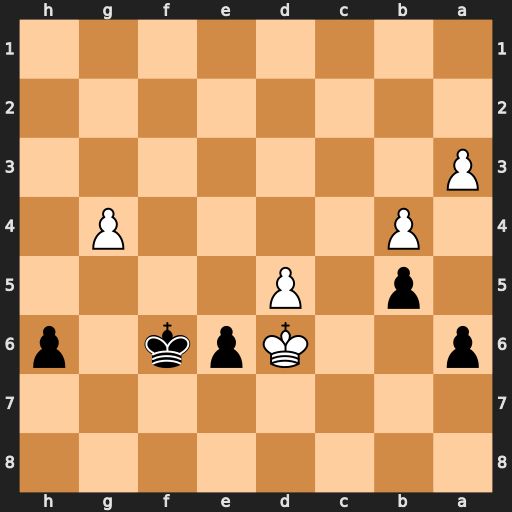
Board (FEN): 8/8/p2Kpk1p/1p1P4/1P4P1/P7/8/8
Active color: b
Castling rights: -
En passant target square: -
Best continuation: exd5 Kxd5 Kg5